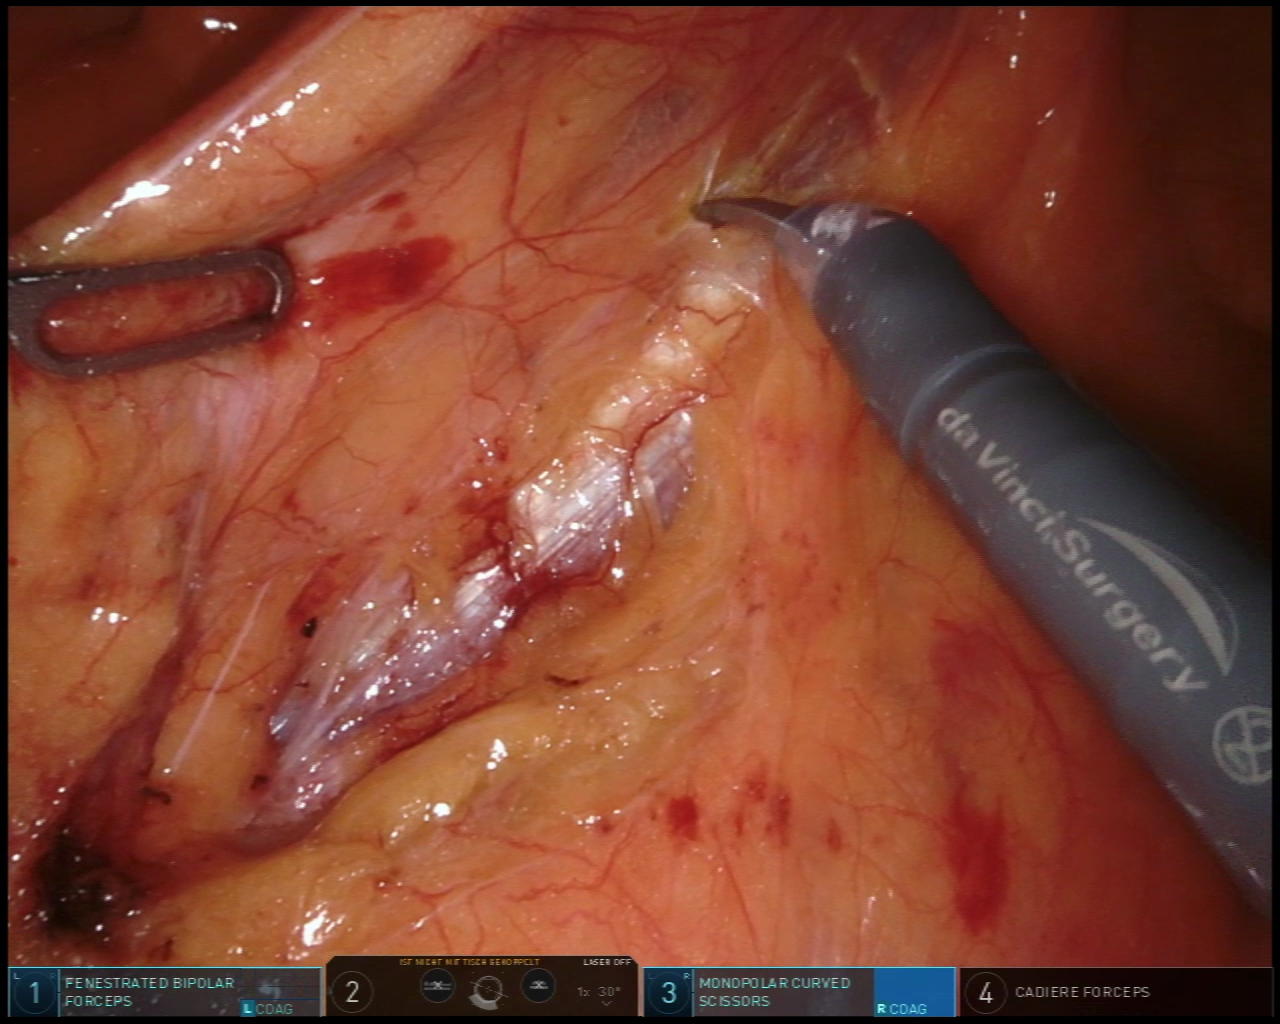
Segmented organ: ureter
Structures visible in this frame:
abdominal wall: no
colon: no
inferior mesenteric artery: no
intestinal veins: no
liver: no
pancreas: no
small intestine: no
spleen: no
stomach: no
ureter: yes
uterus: no
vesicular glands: no